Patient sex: M
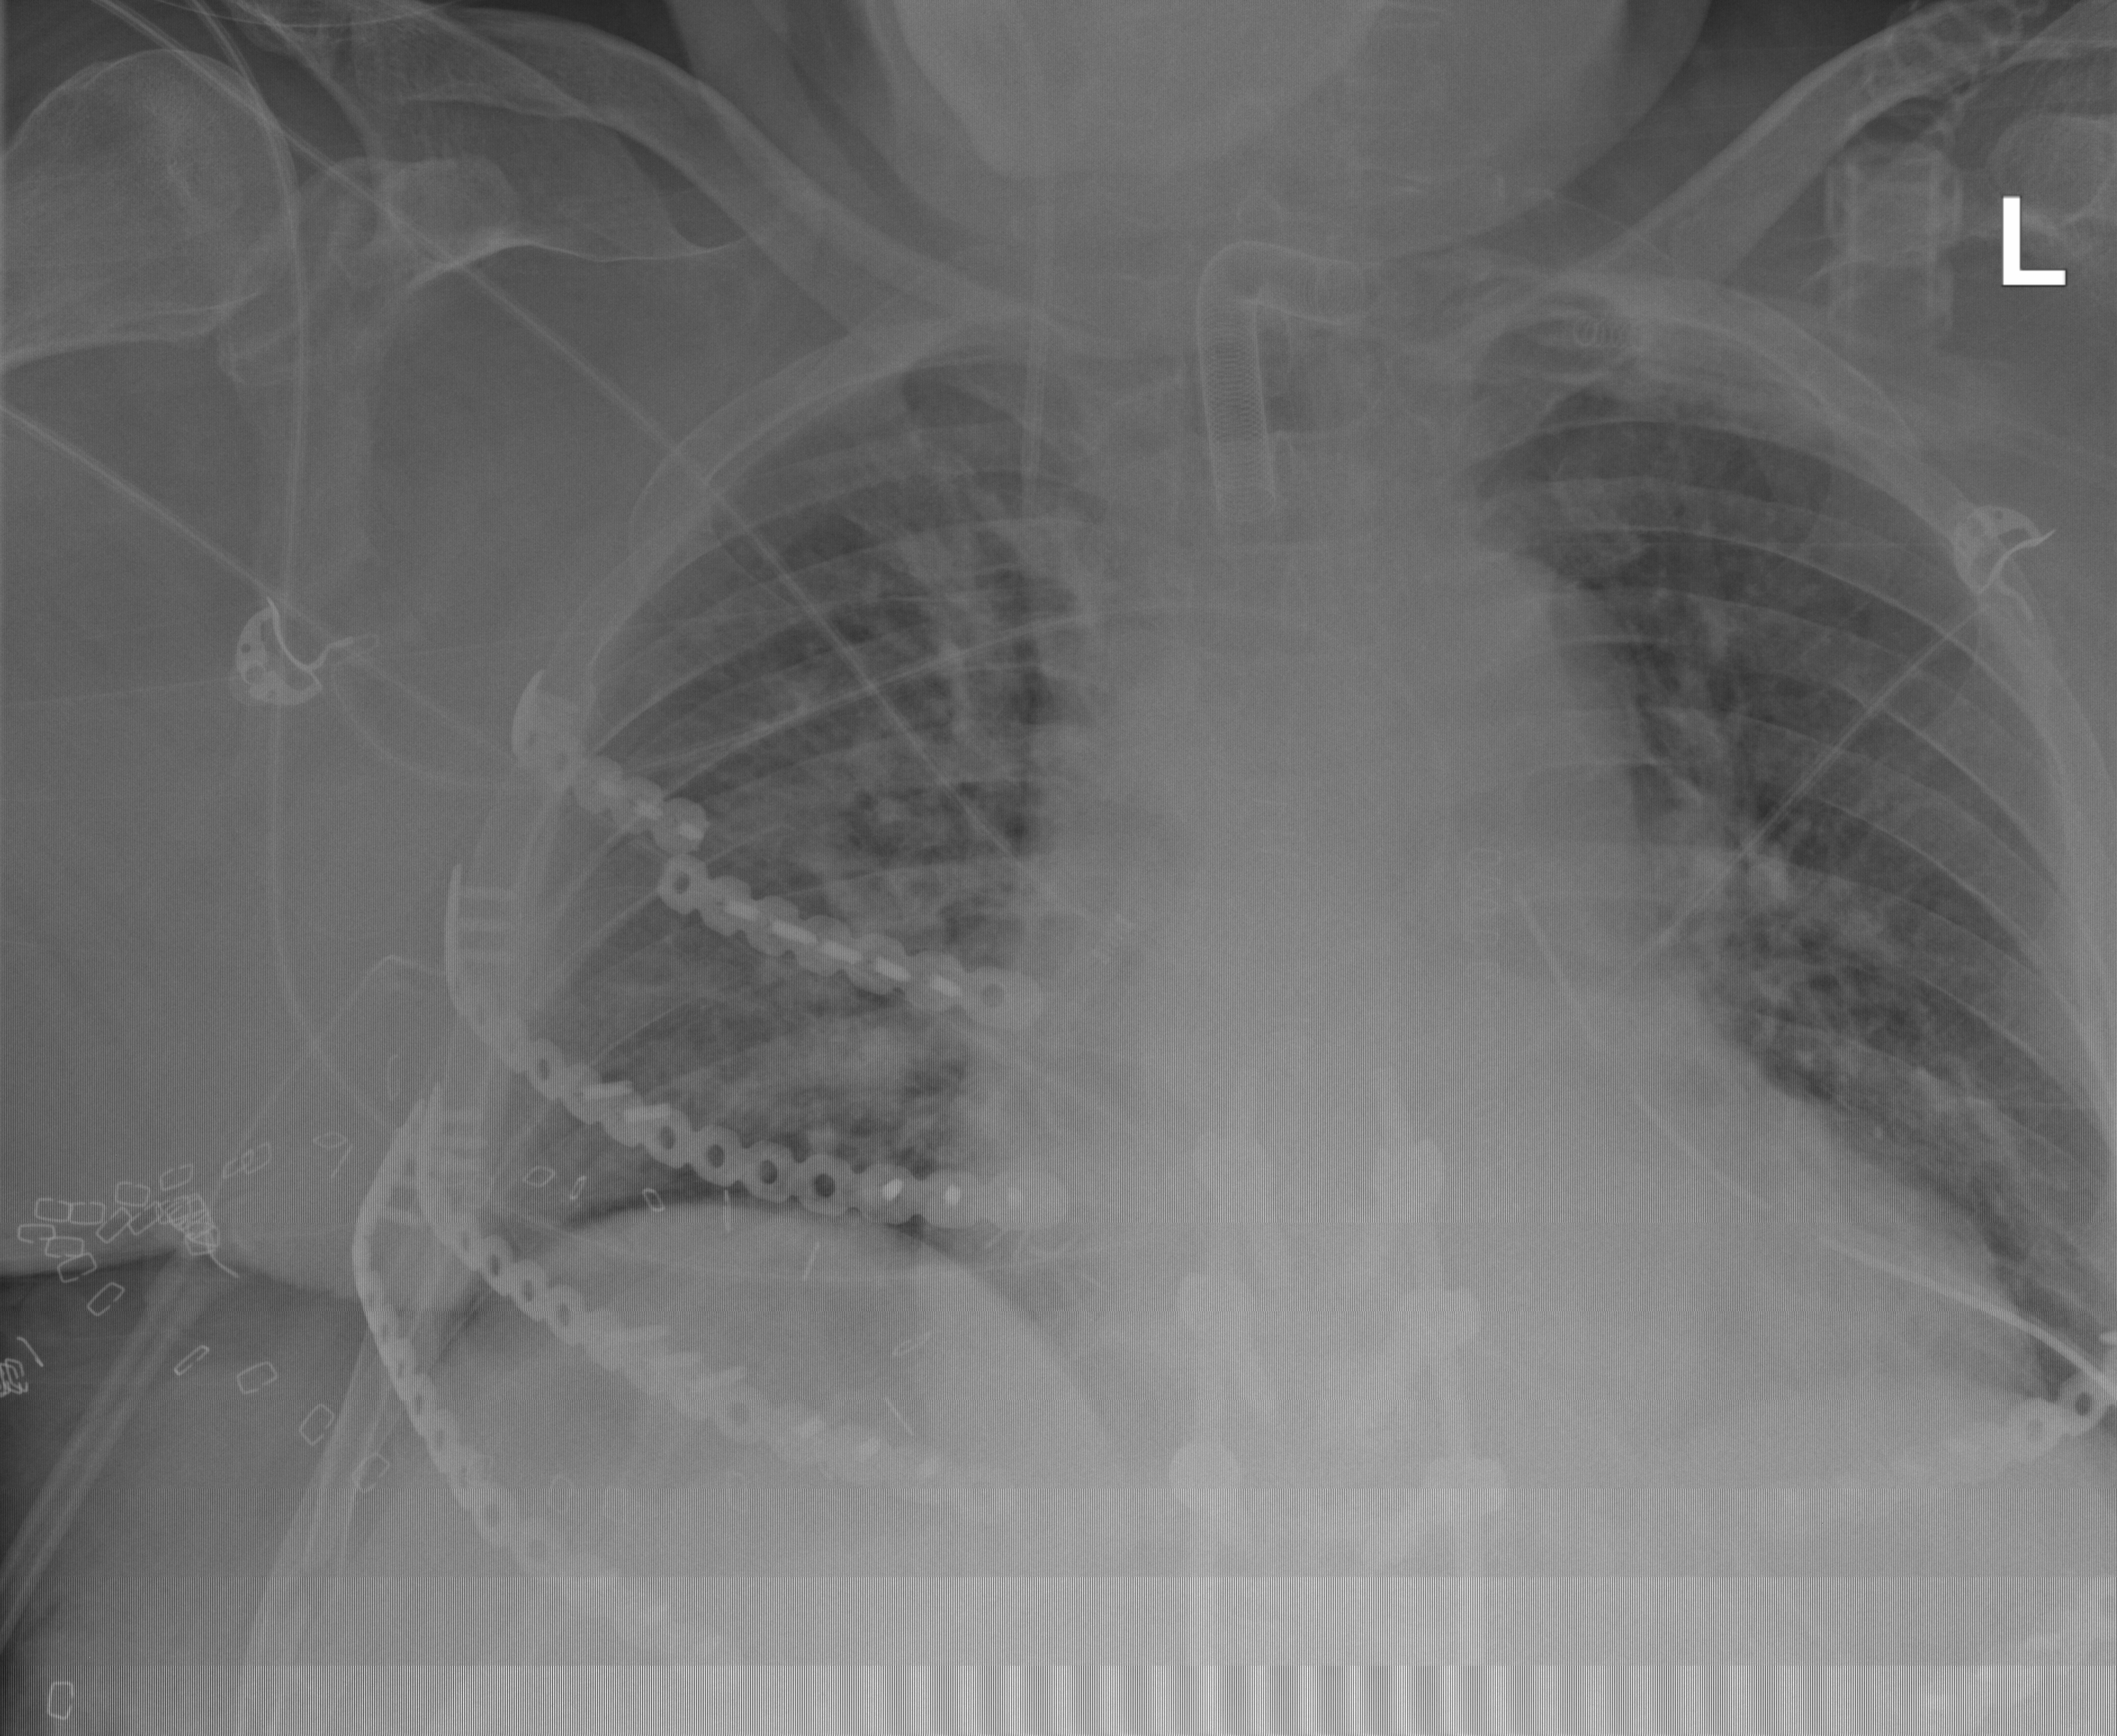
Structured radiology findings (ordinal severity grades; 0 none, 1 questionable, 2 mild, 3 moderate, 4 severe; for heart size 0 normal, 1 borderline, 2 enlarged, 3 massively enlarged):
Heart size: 2
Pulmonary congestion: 2
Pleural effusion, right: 0
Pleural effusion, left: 0
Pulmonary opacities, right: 0
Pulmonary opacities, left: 0
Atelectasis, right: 2
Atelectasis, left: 0